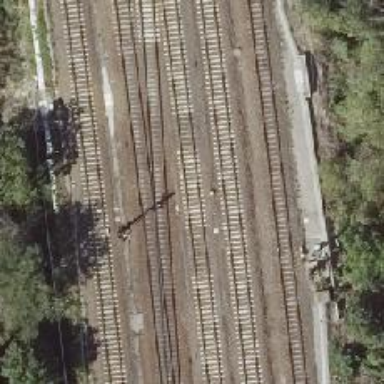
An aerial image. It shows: Railway signal.